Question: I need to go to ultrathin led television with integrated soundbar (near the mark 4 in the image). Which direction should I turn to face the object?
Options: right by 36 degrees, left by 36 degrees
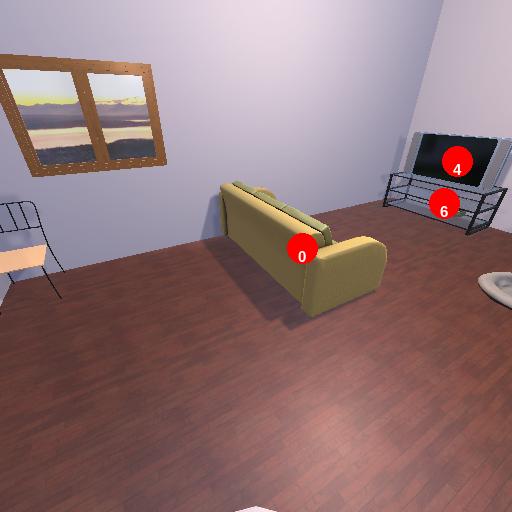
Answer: right by 36 degrees